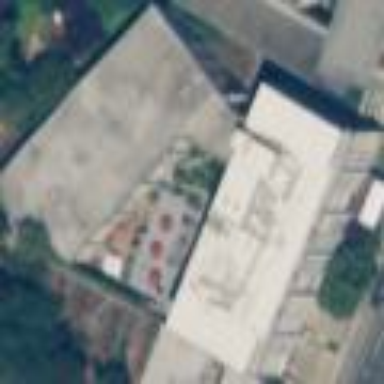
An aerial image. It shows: Building.